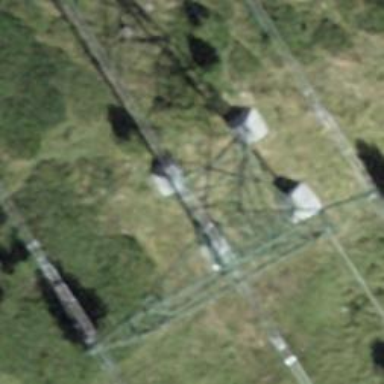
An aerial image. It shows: Power tower.